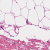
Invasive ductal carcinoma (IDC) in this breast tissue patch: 0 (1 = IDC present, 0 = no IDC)